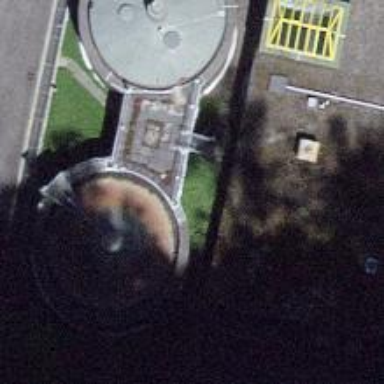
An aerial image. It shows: Industrial building housing storage tank.